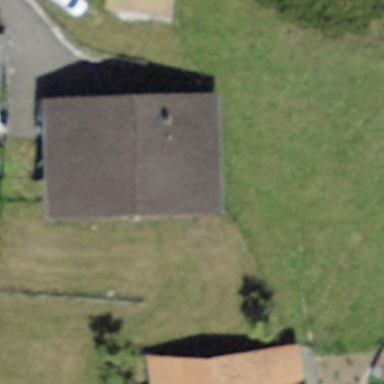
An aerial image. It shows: Farm building.